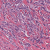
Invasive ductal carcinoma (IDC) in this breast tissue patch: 1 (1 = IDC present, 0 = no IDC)